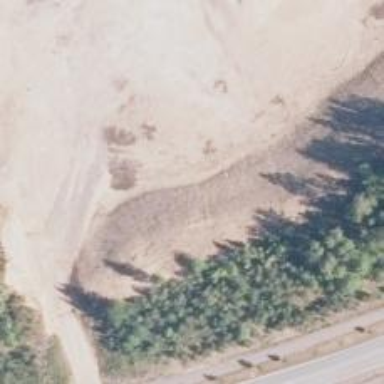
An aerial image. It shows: There is embankment in the scene.